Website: lowes
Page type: billing-address
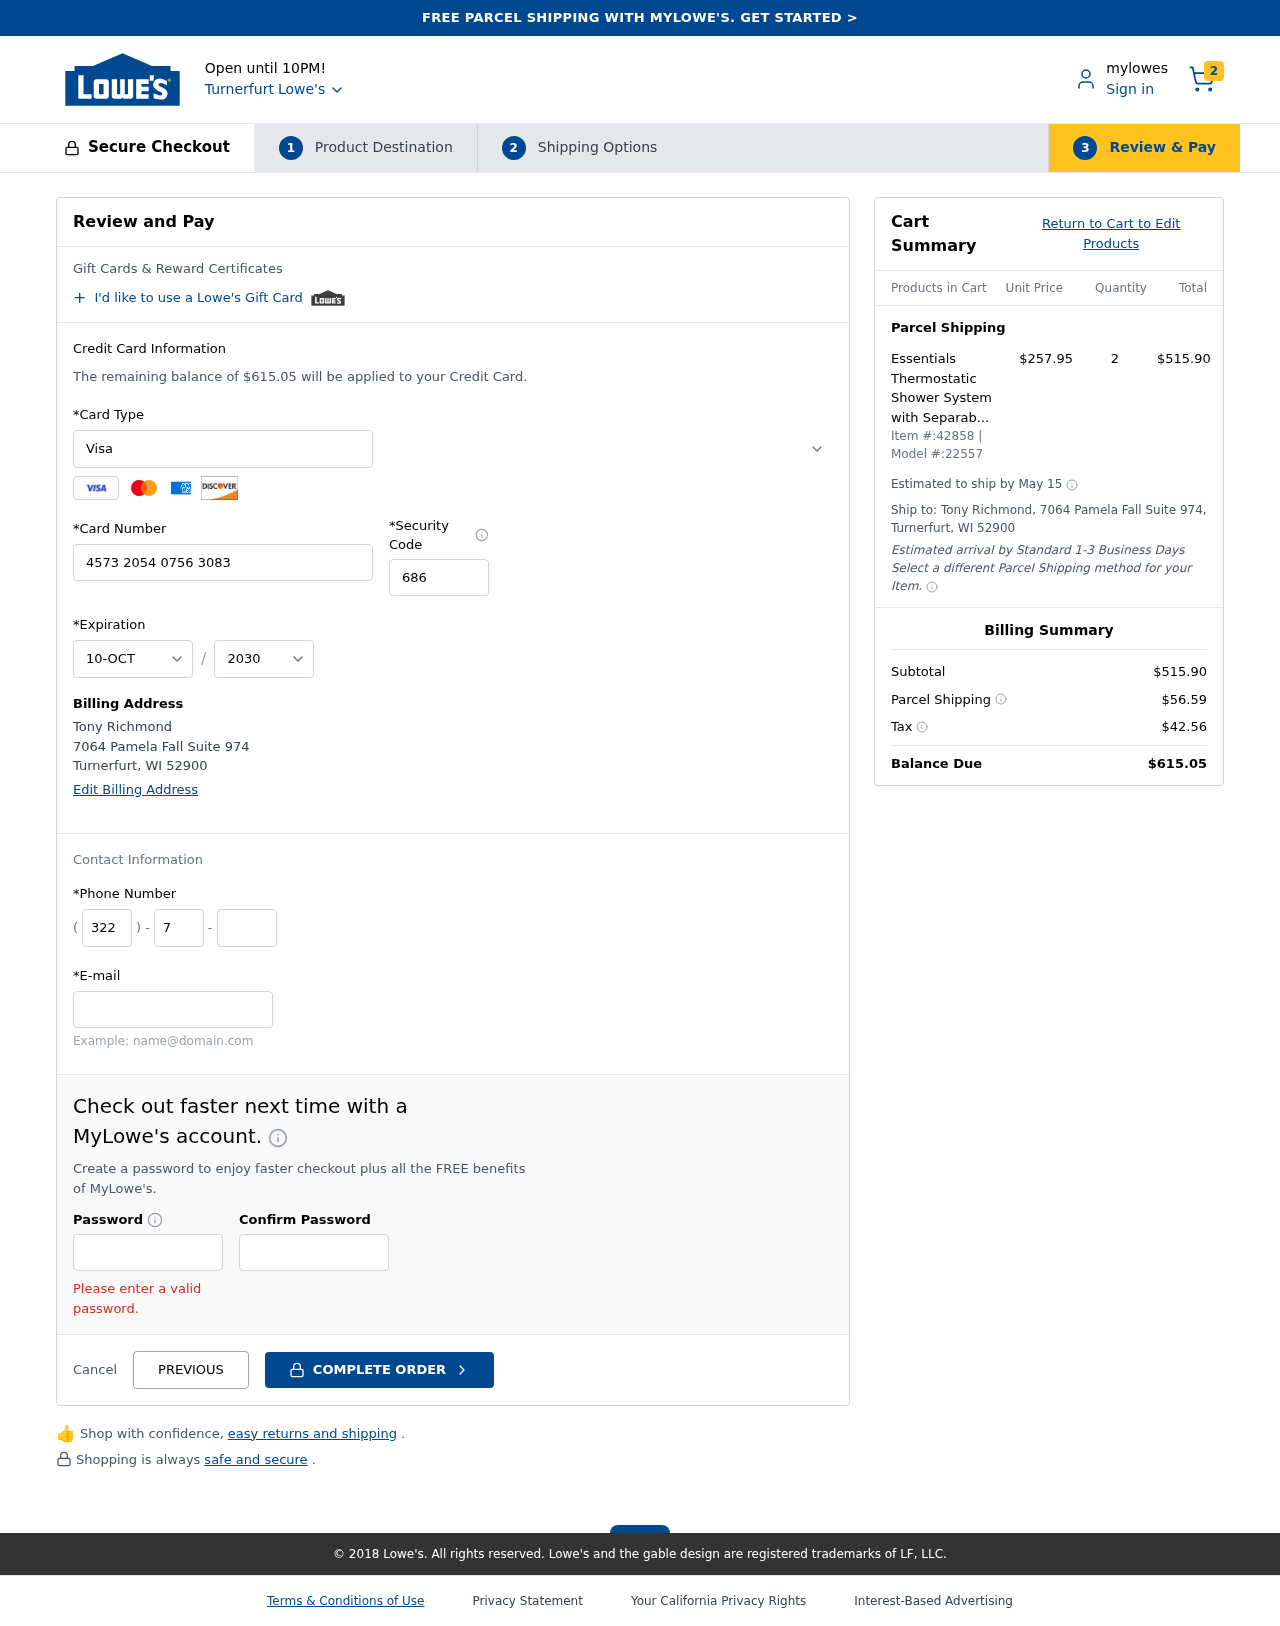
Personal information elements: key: PII_CARD_CVV
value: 686
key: PII_CARD_EXPIRY_MONTH
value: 10
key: PII_CARD_EXPIRY_YEAR
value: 30
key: PII_CARD_NUMBER
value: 4573 2054 0756 3083
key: PII_CARD_TYPE
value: Visa
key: PII_CITY
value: Turnerfurt
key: PII_CITY_STATE_ZIP
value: Turnerfurt, WI 52900
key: PII_EMAIL
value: tony.richmond@yahoo.com
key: PII_FULLNAME
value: Tony Richmond
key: PII_PHONE_AREA
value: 322
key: PII_PHONE_PREFIX
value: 764
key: PII_PHONE_SUFFIX
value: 6228
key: PII_STREET
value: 7064 Pamela Fall Suite 974
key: PII_FULLNAME2
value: Tony Richmond
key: PII_STATE_ABBR
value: WI
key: PII_POSTCODE
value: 52900
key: PII_POSTCODE_FULL
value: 52900
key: PII_CITY_STATE
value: Turnerfurt, WI
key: PII_POSTCODE_NUMERIC
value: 52900
Product elements: key: PRODUCT1_NAME
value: Essentials Thermostatic Shower System with Separable Shower Head - Mixer Shower Set - Shower Column
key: PRODUCT1_PRICE
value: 257.95
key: PRODUCT1_QUANTITY
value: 2
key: PRODUCT_ITEM_NUMBER
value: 42858
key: PRODUCT_MODEL_NUMBER
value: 22557
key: PRODUCT1_LINE_TOTAL
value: $515.90
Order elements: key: ORDER_NUM_ITEMS
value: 2
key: ORDER_TOTAL
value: $615.05
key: ORDER_SHIPPING_DATE
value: May 15
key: ORDER_SUBTOTAL
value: $515.90
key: ORDER_SHIPPING_COST
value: $56.59
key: ORDER_TAX
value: $42.56